Aerial crown-view tile of a tropical tree (Barro Colorado Island, Panama), acquired 20250915:
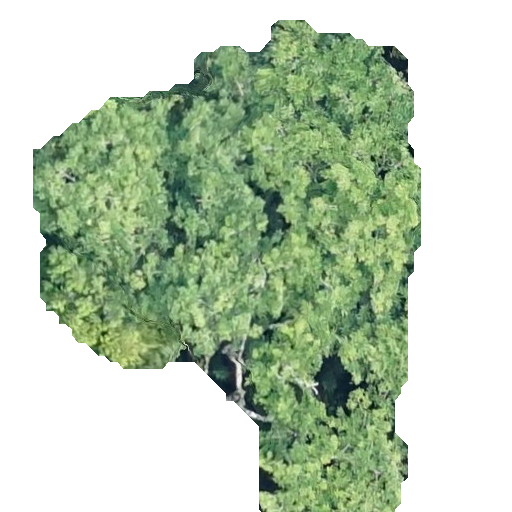
Species: Sapium glandulosum
GBIF accepted scientific name: Sapium glandulosum
Crown area: 191.268 m²